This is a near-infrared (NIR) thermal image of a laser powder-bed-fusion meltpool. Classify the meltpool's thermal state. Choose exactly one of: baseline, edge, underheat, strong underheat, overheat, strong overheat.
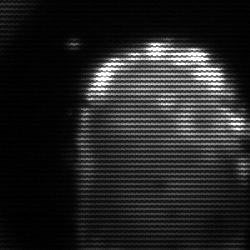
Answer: baseline